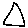
Label: triangle